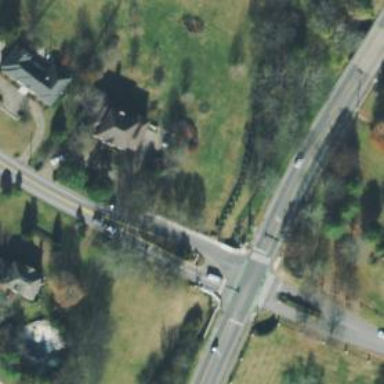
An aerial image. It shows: Tertiary road.